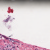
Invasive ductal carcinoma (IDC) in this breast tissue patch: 1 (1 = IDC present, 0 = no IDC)